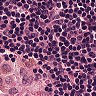
Metastatic tissue present: no